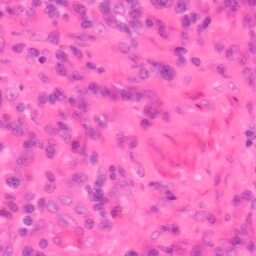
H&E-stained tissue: Colon